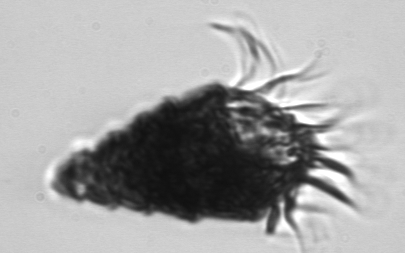
Label: Laboea_strobila